Field crop: maize
Growth stage: 2
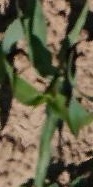
Species: maize